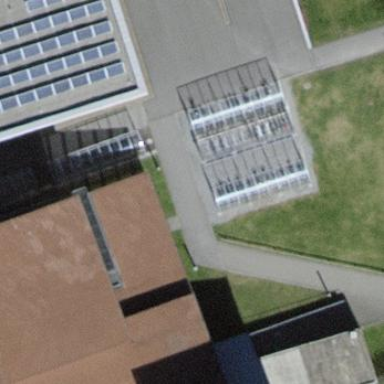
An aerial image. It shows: Bicycle parking facility.